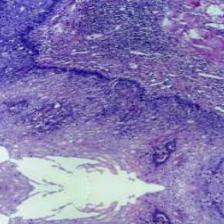
Diagnosis: Normal